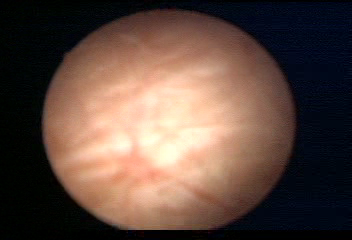
Modality: WLC
Class: Normal mucosa
Bladder cancer association: No